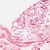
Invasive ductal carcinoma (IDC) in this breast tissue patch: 0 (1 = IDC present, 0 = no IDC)